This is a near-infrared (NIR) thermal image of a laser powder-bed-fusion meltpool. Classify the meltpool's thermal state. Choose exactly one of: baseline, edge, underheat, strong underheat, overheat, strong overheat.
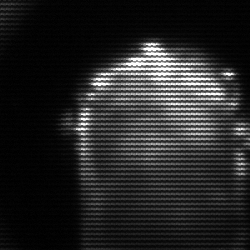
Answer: baseline